Question: I am trying to use CORS on WCF for cross domain calls to the service. I have most of the things working, but when I try to call the function it always gives me a error -'HTTP 400 Bad Request'
I used Fiddler to capture the error and it says something like this

When I tried to find solutions, I saw people suggesting to use 'BodyStyle=WebMessageBodyStyle.Bare'. I tried that and the service was giving errors because I have more than one parameters.
'''
[OperationContract]
[WebInvoke(Method = "POST",
BodyStyle=WebMessageBodyStyle.Wrapped,
RequestFormat=WebMessageFormat.Json,
ResponseFormat=WebMessageFormat.Json,
UriTemplate = "/GetData")]
//[WebGet(BodyStyle = WebMessageBodyStyle.Bare, RequestFormat = WebMessageFormat.Json, ResponseFormat = WebMessageFormat.Json, UriTemplate = "/GetData/{value}/")]
string GetData(string value, string val2);
'''
I am not sure how to solve this problem. Any help will be appreciated.
If you need to look at anything more, like my config please let me know and I can share it.
'''
var datav = "{value : 4, val2 : 5}";
var datasent = JSON.stringify(datav);
$.ajax({
type: "POST",
dataType: 'json',
contentType: "application/json",
data: datasent,
url: pURL,
success: function (data) {
alert('success');
},
error: function(xhr, status, error) {
alert(xhr.responseText);
}
});
'''
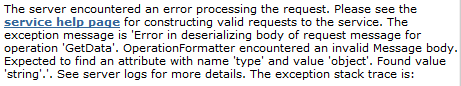
Answer: First of all, it is not recommended to use if your Service is just returning data. Use instead. But still, if you are going to use , then here is the proper method to use it in WCF.
'''
[OperationContract]
[WebInvoke(Method = "POST",
BodyStyle=WebMessageBodyStyle.Bare,
RequestFormat=WebMessageFormat.Json,
ResponseFormat=WebMessageFormat.Json,
UriTemplate = "/GetData")]
string GetData(MyValues values);
'''
And here is your 'MyValues' class.
'''
[DataContract]
public class MyValues
{
[DataMember]
public string value1{get; set;}
[DataMember]
public string value2{get; set;}
public override string ToString()
{
JavaScriptSerializer js = new JavaScriptSerializer(); // Available in System.Web.Script.Serialization;
return js.Serialize(this);
}
}
'''
Note that I have written, 'ToString()' method in 'MyValues' class. This is because you can get the format of JSON that you will send from JSON call. More details <URL>.
When calling from AJAX, you need to specify 'charset' as well.
'''
contentType: "application/json; charset=utf-8",
'''
Check now! Make sure that you are sending right JSON in your request. 'ToString()' method will return you the required JSON format that your service will accept.